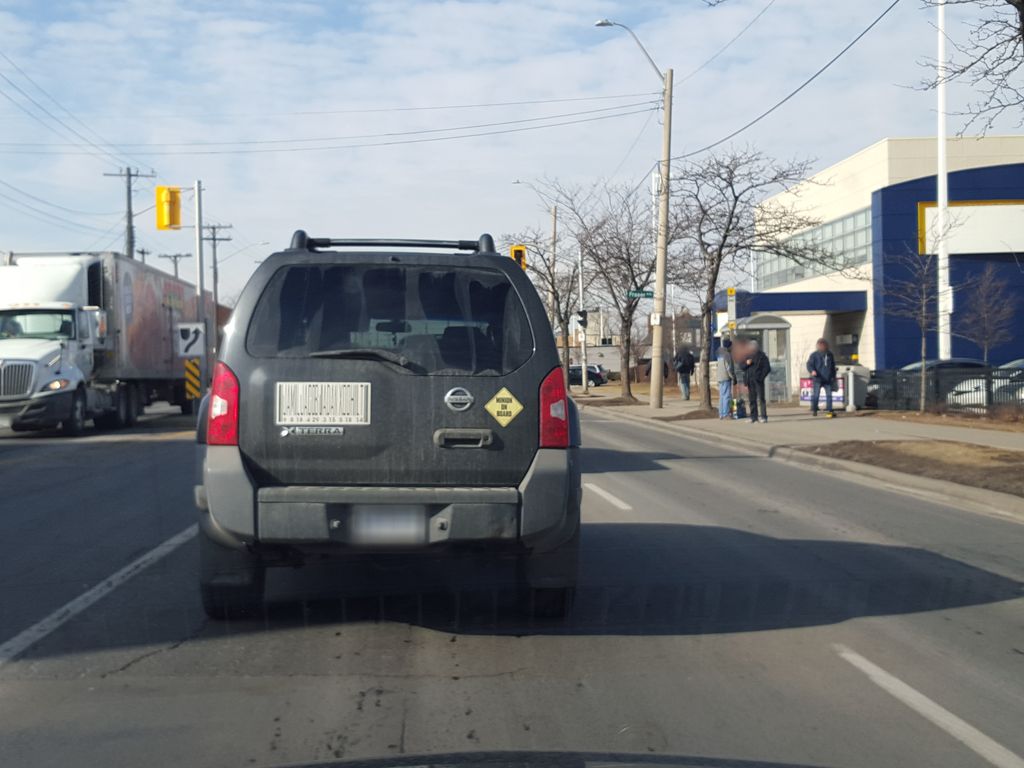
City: hamilton